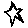
Label: star